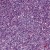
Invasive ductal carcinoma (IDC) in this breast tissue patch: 1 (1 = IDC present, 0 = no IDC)